Interaction volume radius: 5 \u00c5
Interaction volume height: 15 \u00c5
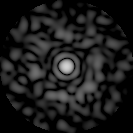
Disorder parameter: 0.8615